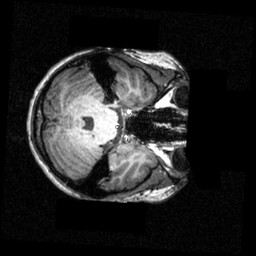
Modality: T1w
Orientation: axial
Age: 20
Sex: female
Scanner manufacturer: siemens
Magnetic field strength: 3.951 T
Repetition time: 1.5 s
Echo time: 0.00335 s